Interaction volume radius: 10 \u00c5
Interaction volume height: 10 \u00c5
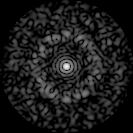
Disorder parameter: 0.8198